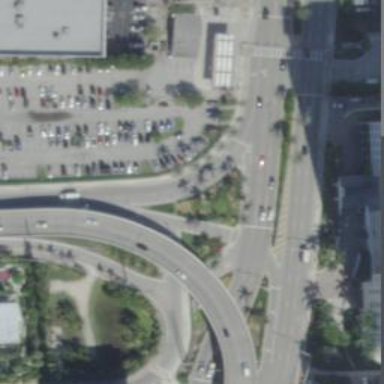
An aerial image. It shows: Bridge with asphalt surface carrying primary link road.